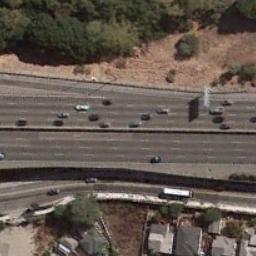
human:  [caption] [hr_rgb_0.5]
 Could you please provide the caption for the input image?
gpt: The freeway is between the some trees and some houses .

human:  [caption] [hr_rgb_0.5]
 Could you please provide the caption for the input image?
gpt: There are many buildings and green plants on both sides of the freeway, And there are many cars on the freeway .

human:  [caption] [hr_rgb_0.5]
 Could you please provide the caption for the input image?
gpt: There is a green belt between the two highways .

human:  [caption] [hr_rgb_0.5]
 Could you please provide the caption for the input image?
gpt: A bifurcated freeway is some houses on one side and on the other side are some trees .

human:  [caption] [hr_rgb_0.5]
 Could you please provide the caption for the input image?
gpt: There are some buildings and some green trees beside the freeway .